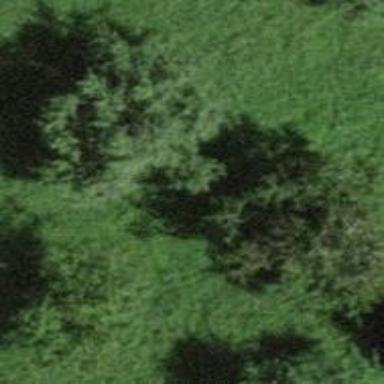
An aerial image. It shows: Broadleaved tree with lush foliage.